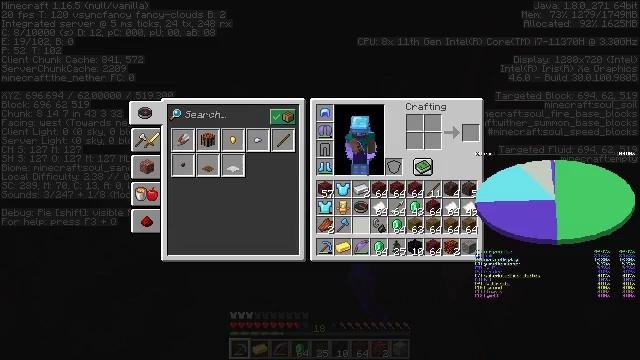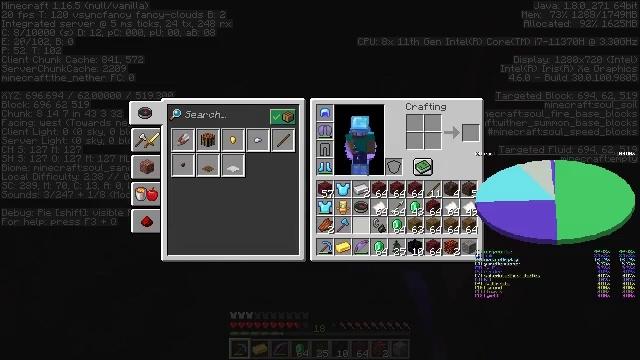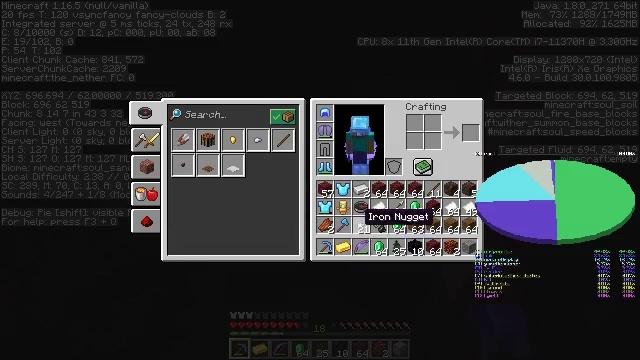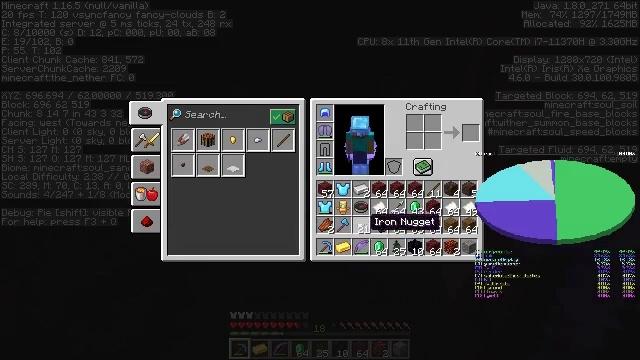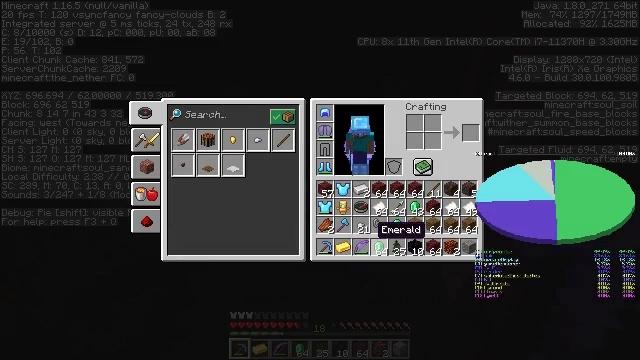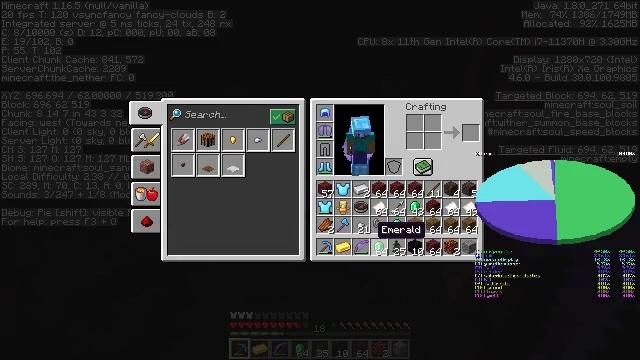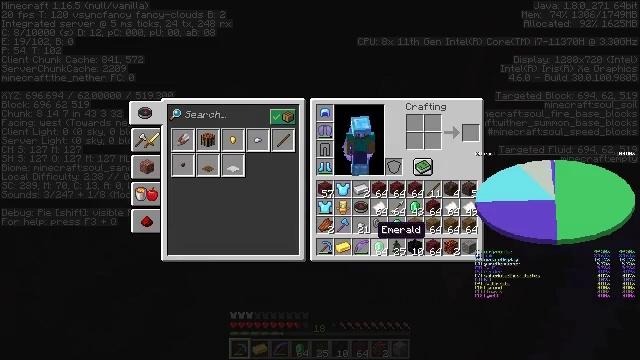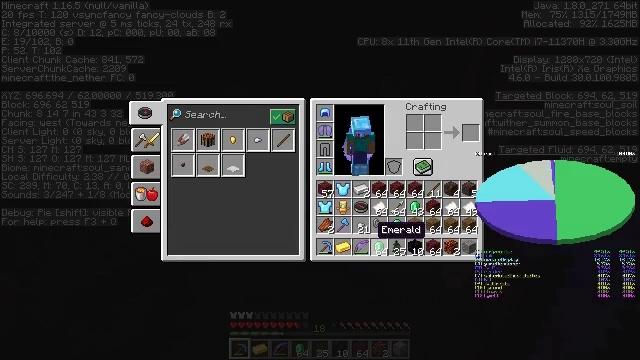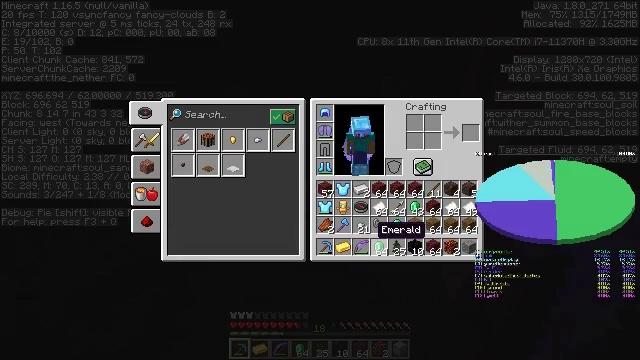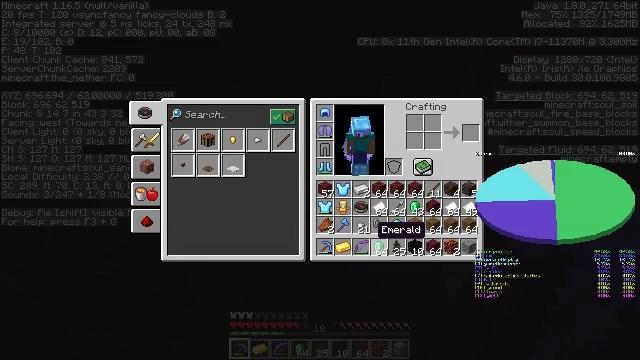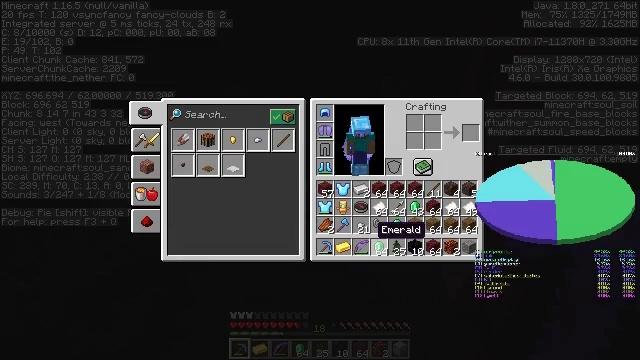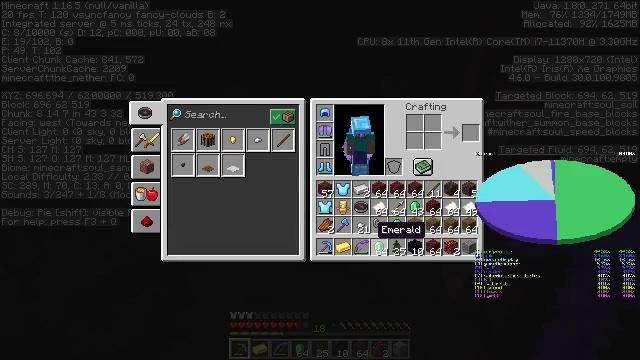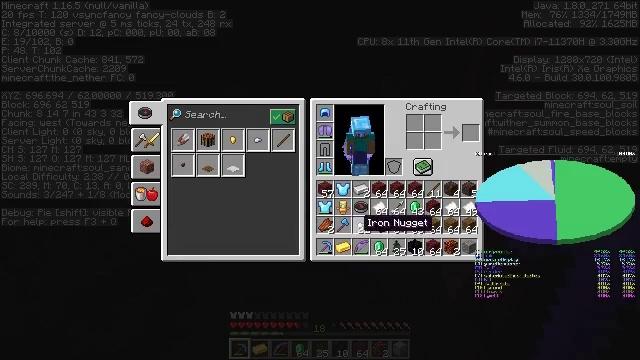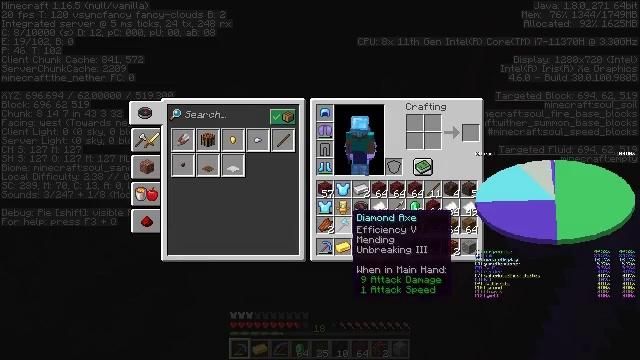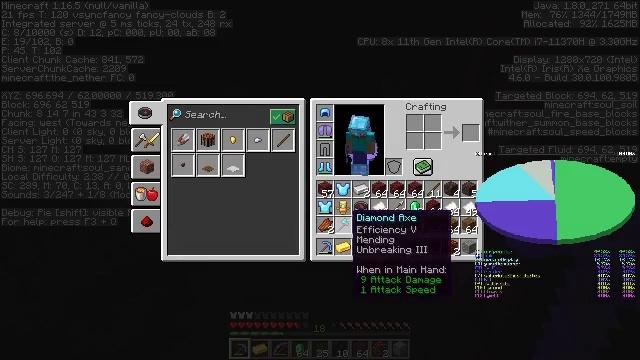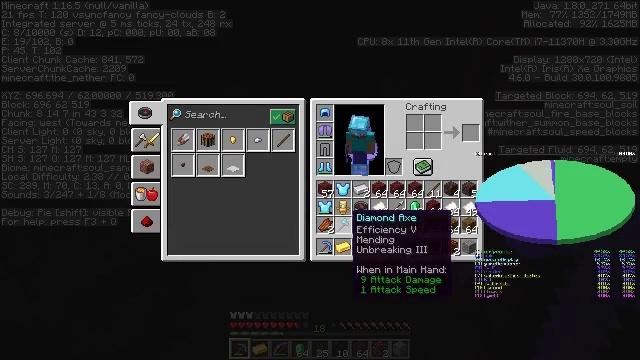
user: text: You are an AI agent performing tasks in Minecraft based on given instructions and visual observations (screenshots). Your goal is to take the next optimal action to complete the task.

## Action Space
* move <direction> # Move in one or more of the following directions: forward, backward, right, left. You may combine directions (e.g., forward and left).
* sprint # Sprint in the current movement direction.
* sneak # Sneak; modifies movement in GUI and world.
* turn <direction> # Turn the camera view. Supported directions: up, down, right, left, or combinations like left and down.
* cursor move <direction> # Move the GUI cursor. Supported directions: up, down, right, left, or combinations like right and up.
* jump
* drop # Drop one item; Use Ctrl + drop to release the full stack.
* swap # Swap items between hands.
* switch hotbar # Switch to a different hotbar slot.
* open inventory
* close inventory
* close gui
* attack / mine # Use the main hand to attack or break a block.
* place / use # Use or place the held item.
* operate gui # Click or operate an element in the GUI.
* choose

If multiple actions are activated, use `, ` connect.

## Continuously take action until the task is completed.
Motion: motion action
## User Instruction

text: Remove an iron nugget from the inventory.
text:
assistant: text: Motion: sprint, open gui
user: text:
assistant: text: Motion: sprint
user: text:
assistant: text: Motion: sprint
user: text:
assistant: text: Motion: sprint, cursor move right and down
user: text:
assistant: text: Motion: sprint
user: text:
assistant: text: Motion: sprint
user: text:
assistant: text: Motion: sprint
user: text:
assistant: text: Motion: sprint
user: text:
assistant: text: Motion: sprint
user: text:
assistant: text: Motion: sprint
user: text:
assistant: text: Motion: sprint
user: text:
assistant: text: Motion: sprint, cursor move left
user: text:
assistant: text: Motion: cursor move left
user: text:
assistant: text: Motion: no_op
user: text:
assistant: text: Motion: no_op
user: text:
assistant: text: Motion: no_op
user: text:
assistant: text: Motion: sprint
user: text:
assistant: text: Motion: sprint
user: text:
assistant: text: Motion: sprint
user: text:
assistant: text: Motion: sprint
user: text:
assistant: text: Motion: sprint
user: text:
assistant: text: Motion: sprint, drop
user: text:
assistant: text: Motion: sprint, drop
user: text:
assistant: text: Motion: sprint, drop
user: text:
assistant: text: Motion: sprint
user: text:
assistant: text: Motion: sprint
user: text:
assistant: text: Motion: sprint